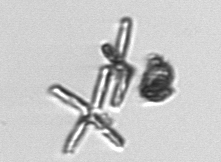
Label: Thalassionema